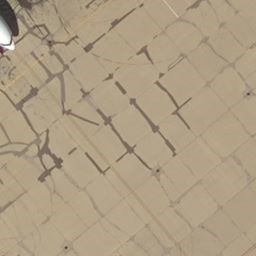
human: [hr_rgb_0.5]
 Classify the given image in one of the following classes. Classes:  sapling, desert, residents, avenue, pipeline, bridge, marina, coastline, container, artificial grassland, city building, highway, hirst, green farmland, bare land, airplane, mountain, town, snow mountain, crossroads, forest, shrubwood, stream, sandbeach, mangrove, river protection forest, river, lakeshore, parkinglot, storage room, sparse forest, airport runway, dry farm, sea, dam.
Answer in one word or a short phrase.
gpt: airport runway